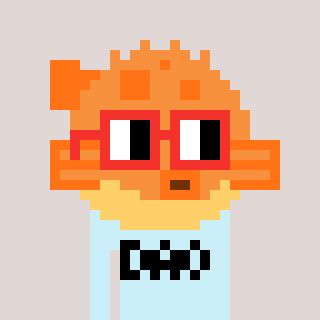
a pixel art character with square red glasses, a pufferfish-shaped head and a cold-colored body on a warm background